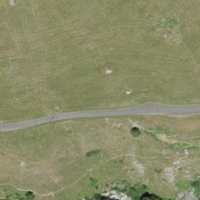
EUNIS habitat code: 26
Species observed at this site:
Dactylorhiza sambucina